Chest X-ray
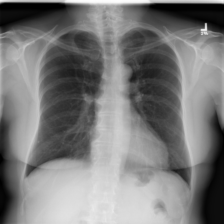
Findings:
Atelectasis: negative
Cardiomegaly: negative
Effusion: negative
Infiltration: negative
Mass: negative
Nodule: negative
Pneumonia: negative
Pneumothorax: negative
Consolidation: negative
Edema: negative
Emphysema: negative
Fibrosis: negative
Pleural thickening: negative
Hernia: negative